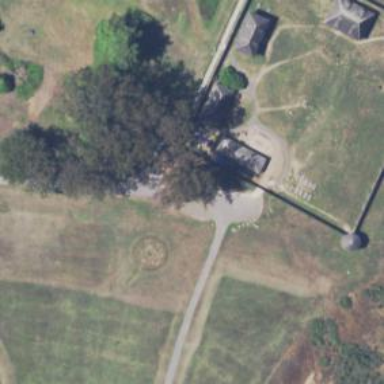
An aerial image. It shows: Historic fort surrounded by wall.